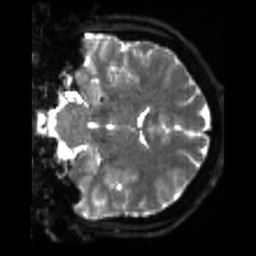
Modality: sbref
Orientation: coronal
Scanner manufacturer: siemens
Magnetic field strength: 3 T
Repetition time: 4 s
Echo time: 0.0594 s